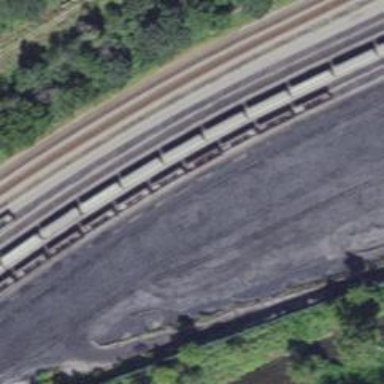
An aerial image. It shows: Railway yard used for servicing trains.